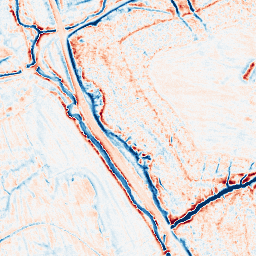
Category: edge_preserving
Decomposition family: anisotropic_diffusion
Decomposition parameters: iterations: 20
kappa: 100
gamma: 0.15
Upsampling method: lanczos
Upsampling parameters: scale: 2
Upsampling scale: 2